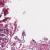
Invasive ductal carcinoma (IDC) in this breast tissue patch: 0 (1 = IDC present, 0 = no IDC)